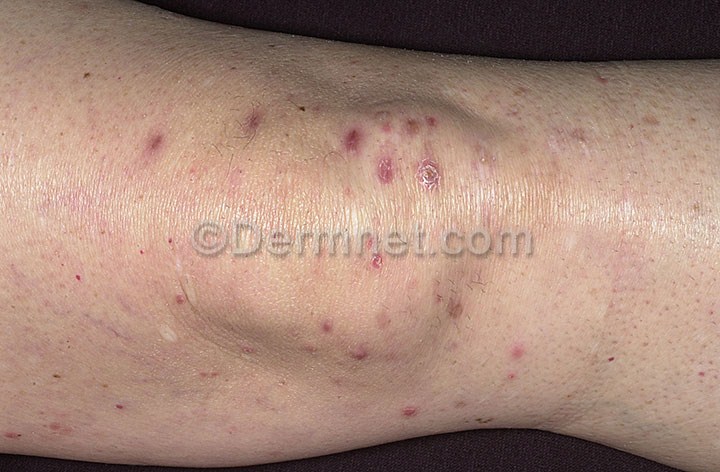
Disease: Actinic Keratosis Basal Cell Carcinoma and other Malignant Lesions